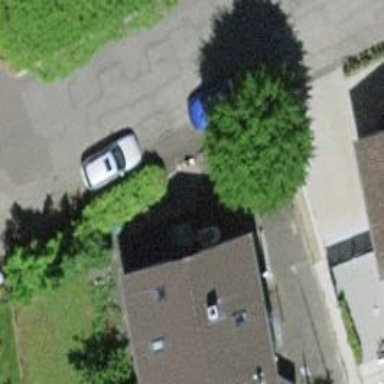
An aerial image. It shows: Detached building.